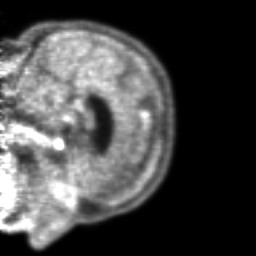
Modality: PET
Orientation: sagittal
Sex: female
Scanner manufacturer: ge